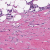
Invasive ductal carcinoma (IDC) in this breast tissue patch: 1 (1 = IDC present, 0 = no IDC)